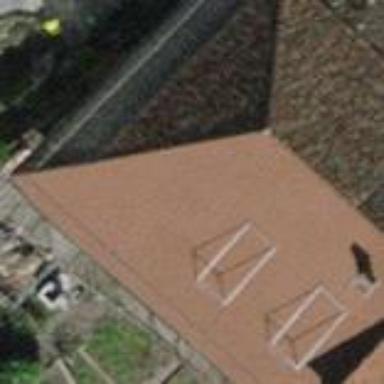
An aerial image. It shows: House with hipped roof made of tiles.